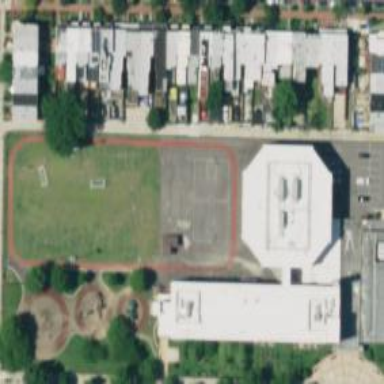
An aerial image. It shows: School.